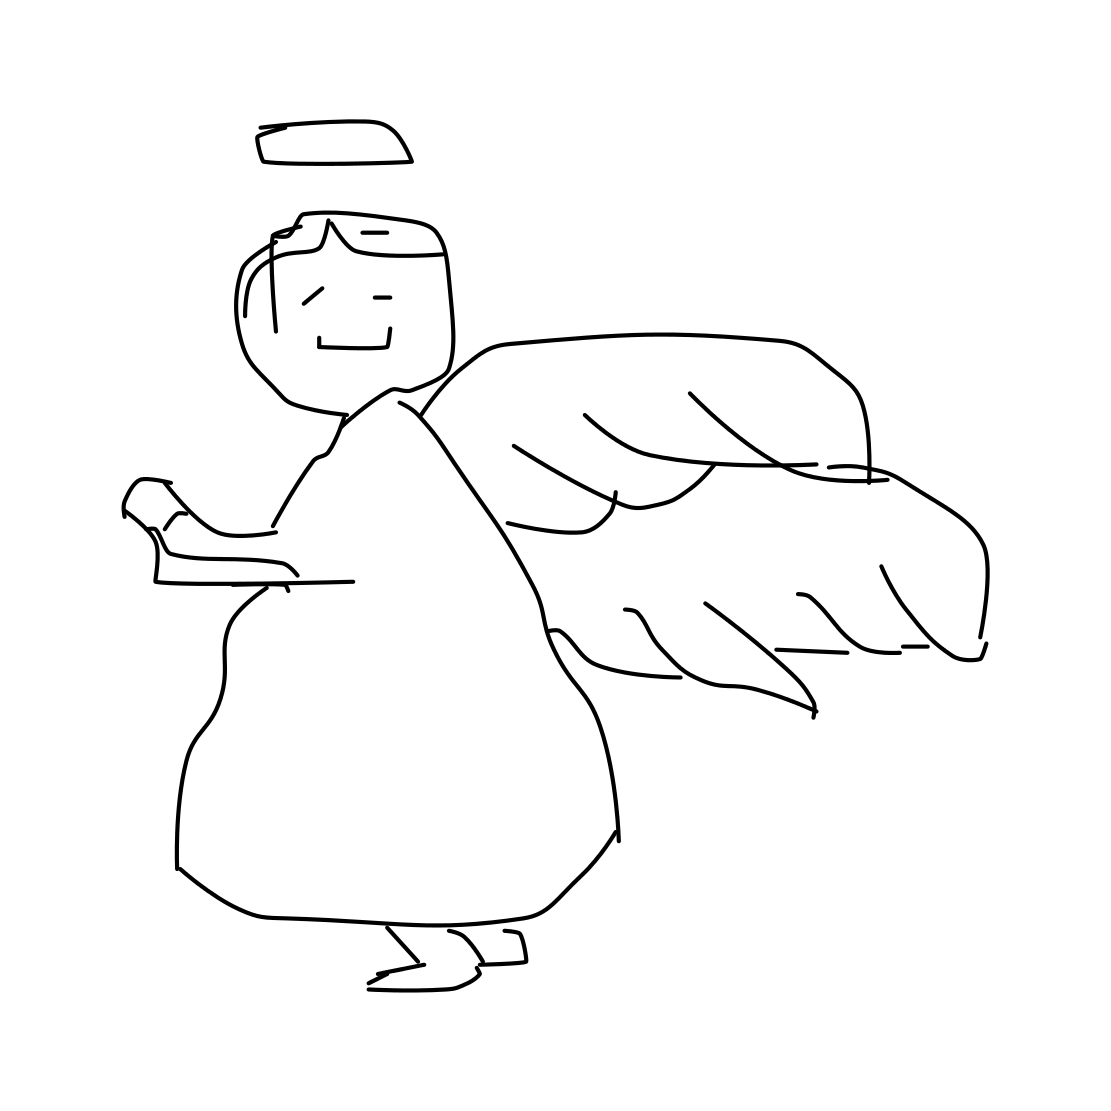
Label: angel